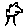
Label: tree